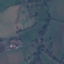
Label: Pasture